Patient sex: F
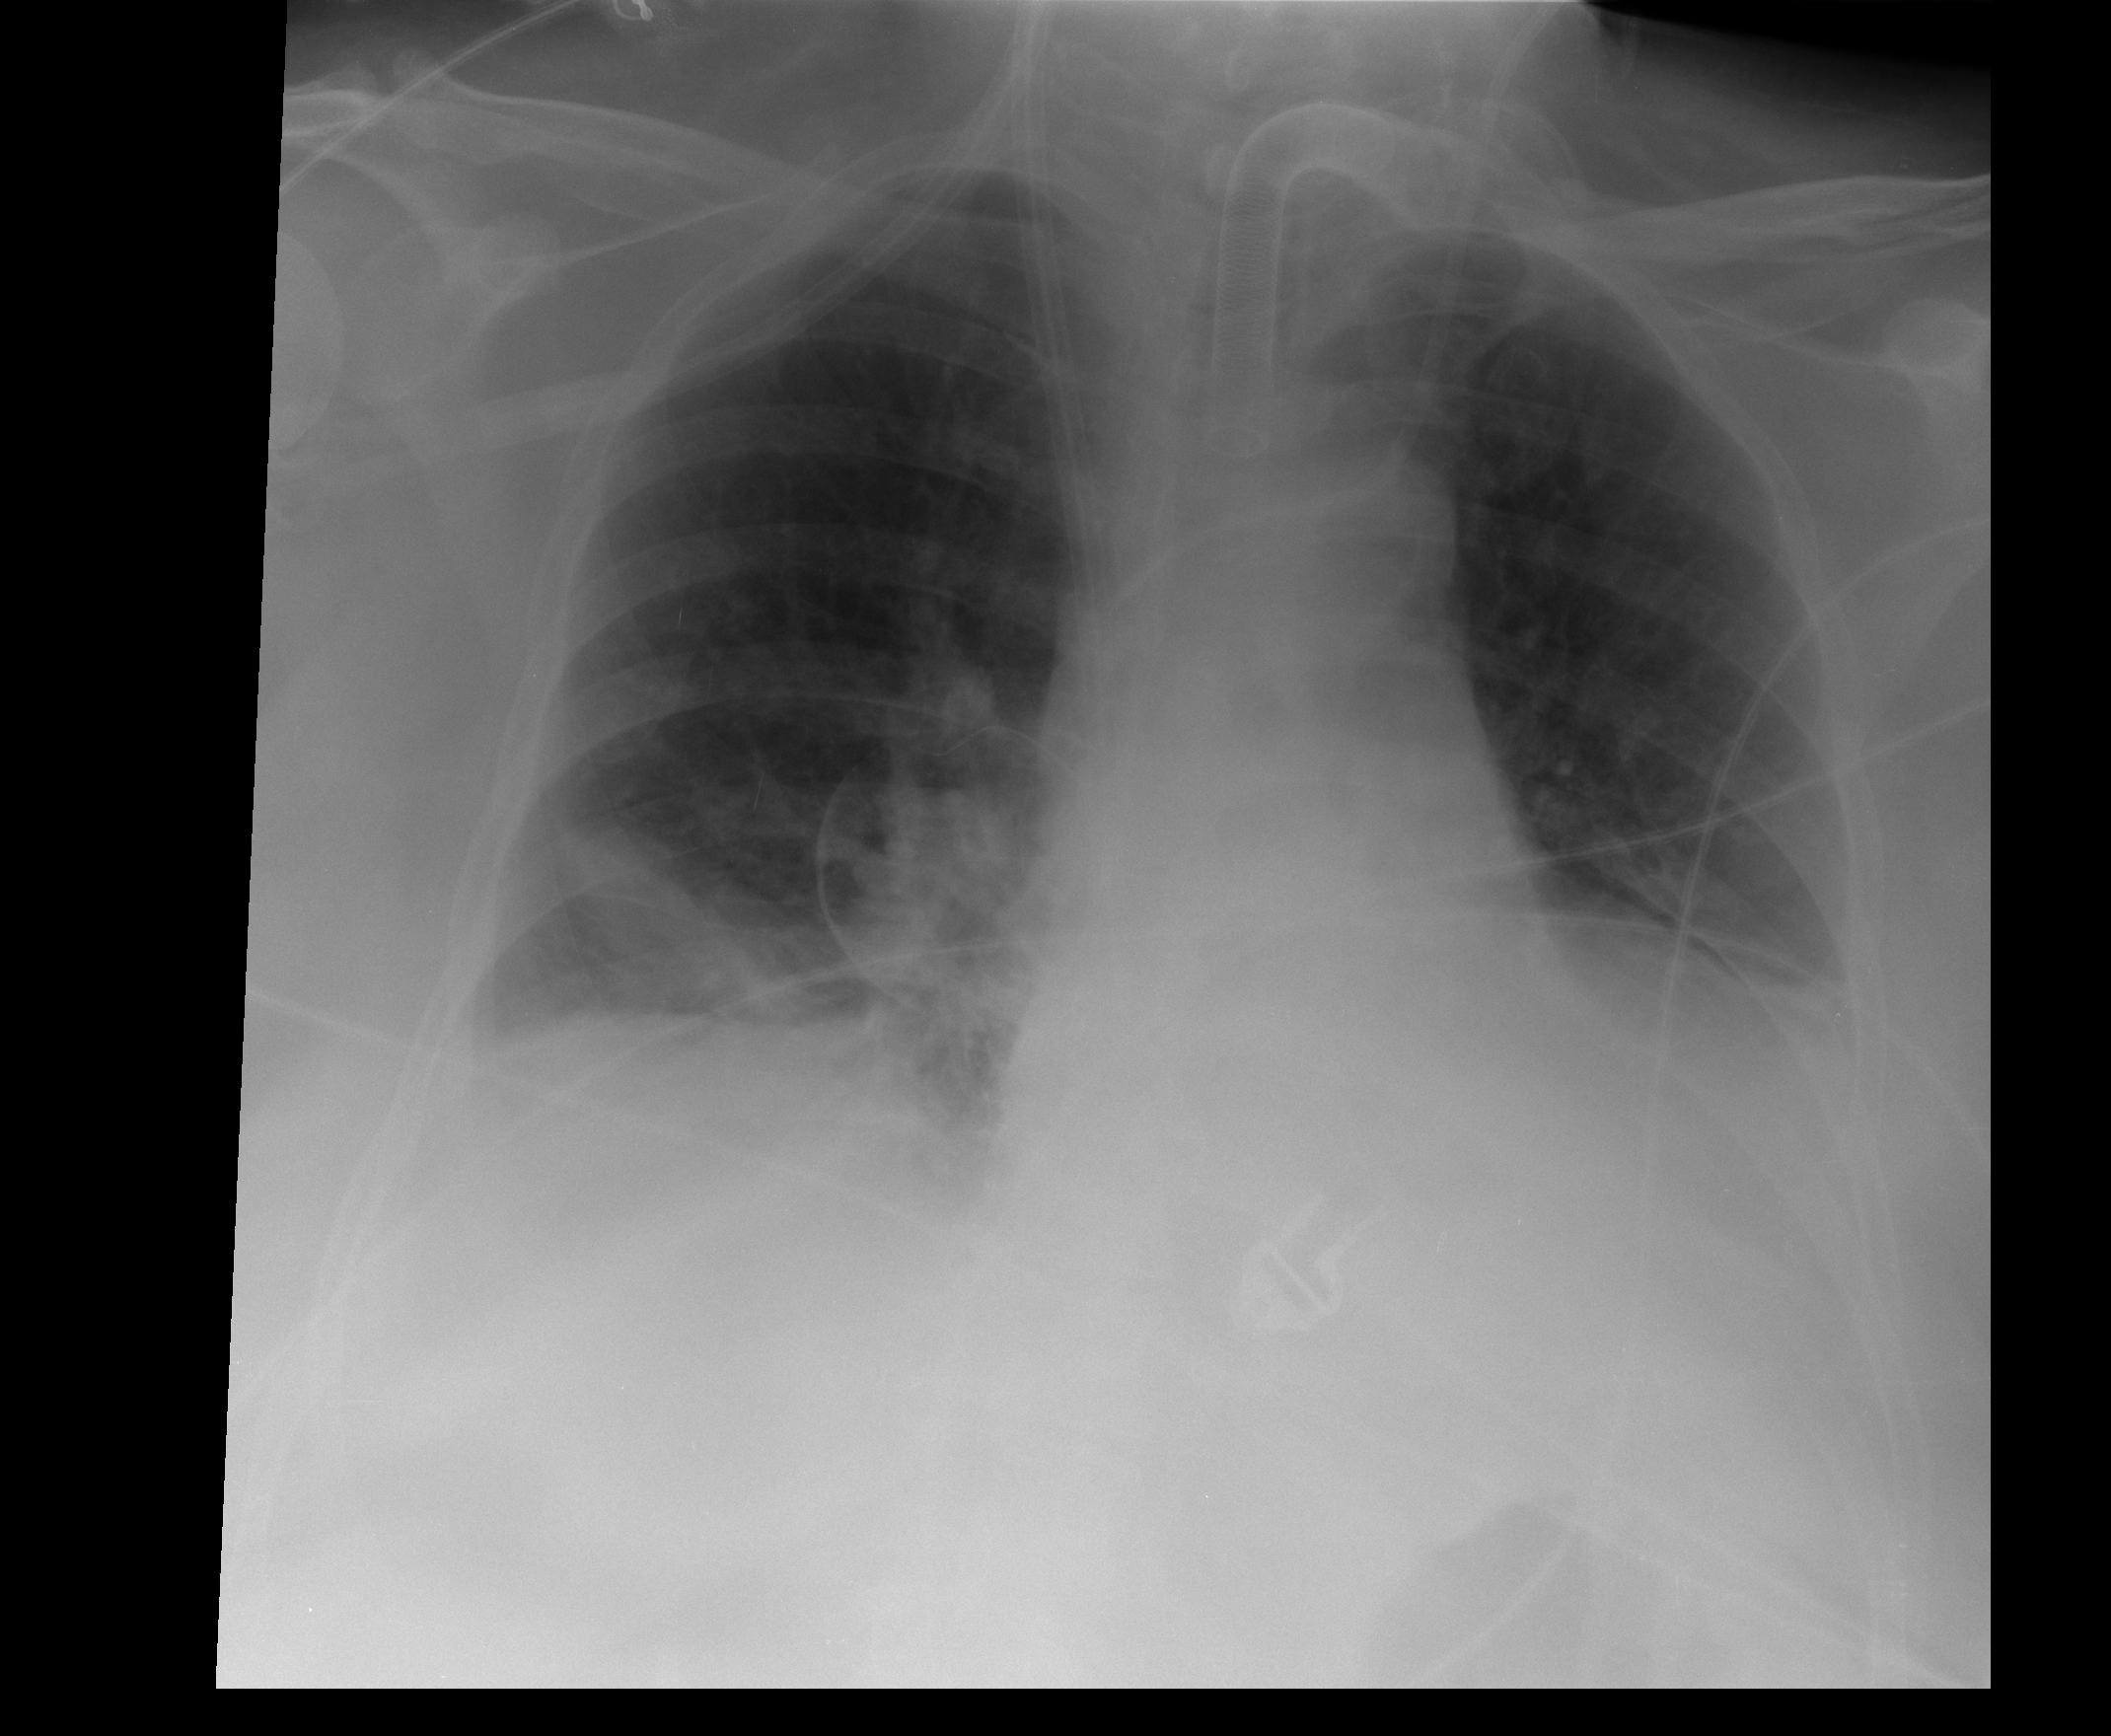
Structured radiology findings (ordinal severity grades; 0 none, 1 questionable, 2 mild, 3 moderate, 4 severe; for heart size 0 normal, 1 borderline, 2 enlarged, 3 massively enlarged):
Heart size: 2
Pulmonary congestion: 1
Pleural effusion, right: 2
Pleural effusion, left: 3
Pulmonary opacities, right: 2
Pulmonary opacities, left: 0
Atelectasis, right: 2
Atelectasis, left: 1